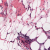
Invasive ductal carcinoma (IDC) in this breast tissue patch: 1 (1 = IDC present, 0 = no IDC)